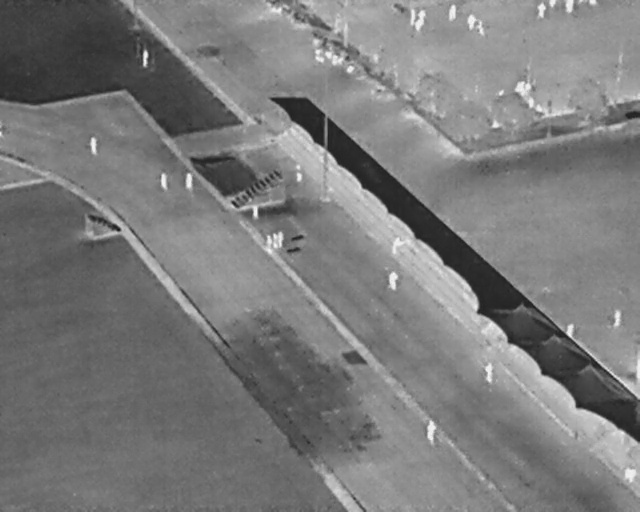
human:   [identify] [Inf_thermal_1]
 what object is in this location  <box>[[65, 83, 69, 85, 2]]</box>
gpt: <ref>1 medium person at the bottom</ref>

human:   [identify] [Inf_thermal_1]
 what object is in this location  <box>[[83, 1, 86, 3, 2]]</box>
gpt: <ref>1 medium person at the top right</ref>